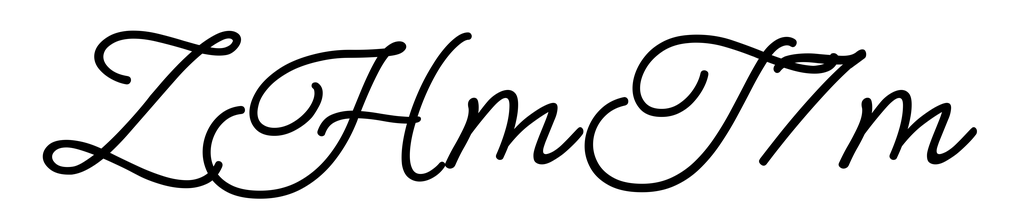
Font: MeowScript-Regular